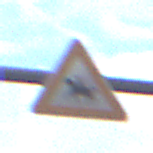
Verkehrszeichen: ReiterRechts
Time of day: MorningAfternoon
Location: Outdoor (Urban)
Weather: Overcast
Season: NotSpecified
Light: Natural